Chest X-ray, PA view. Patient: 47 years old, sex M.
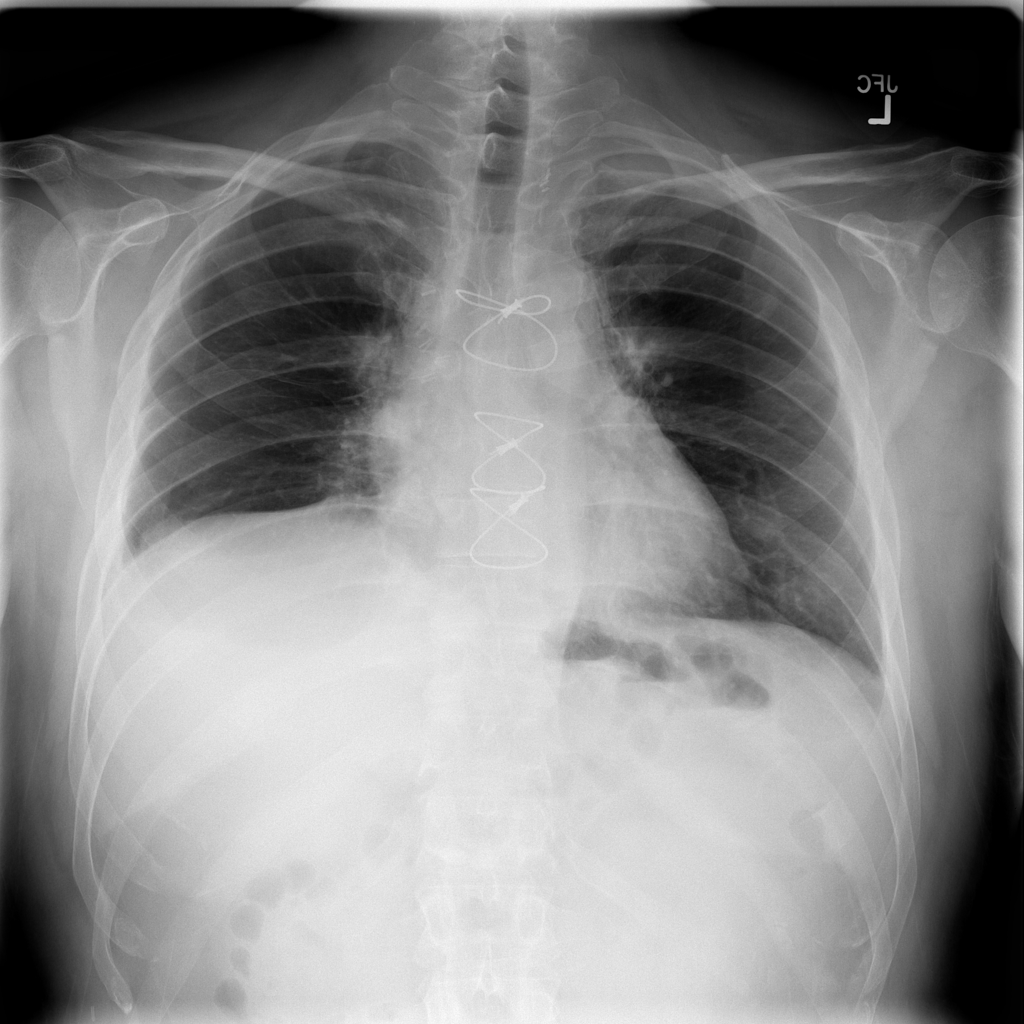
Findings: Effusion